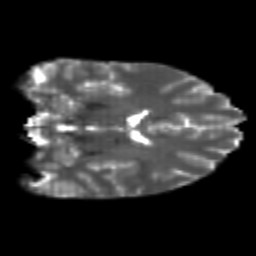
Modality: T2w
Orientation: coronal
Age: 22
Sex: female
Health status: healthy
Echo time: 0.074 s